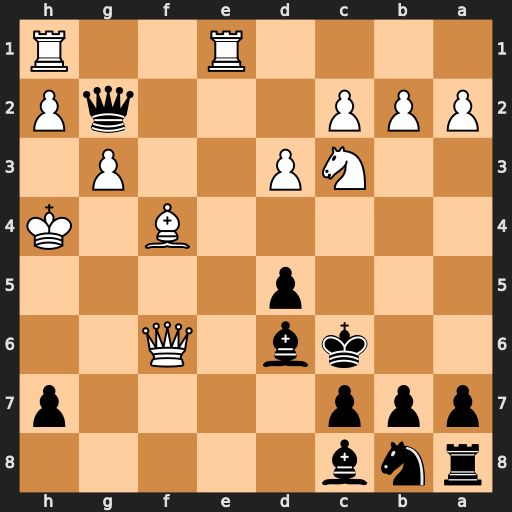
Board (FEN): rnb5/ppp4p/2kb1Q2/3p4/5B1K/2NP2P1/PPP3qP/4R2R
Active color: b
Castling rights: -
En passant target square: -
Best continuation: Qh3+ Kg5 h6+ Kg6 Nd7